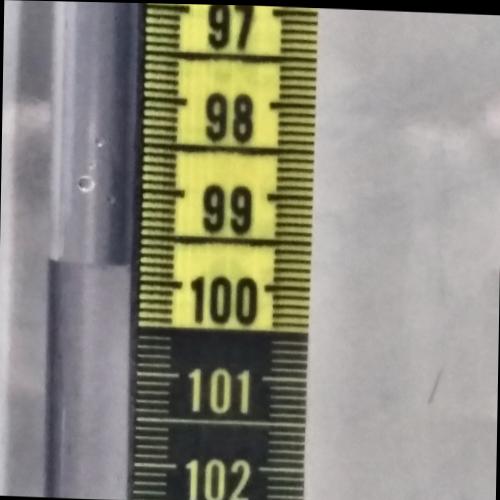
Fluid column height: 99.8 cm